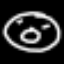
Label: donut